Question: Here is my code:
'''
N=100;
n=50;
tau=0.001;
h=0.01;
lambda=tau/h;
mu=lambda/2;
u=zeros(N,n);
u1=zeros(N,n);
u2=zeros(N,n);
phi=zeros(n,1);
for i=1:n
for j=1:N
u(j,i)=cos(2*pi*i*(j-1)*h);
u1(j,i)=cos(2*pi*i*((j-1)*h-tau));
end
for j=2:N
u2(j,i)=u(j,i)-lambda*(u(j,i)-u(j-1,i));
end
u2(1)=0;
phi(i,1)=2*pi*i/N;
end
uf=zeros(n,1);
uf1=zeros(n,1);
uf2=zeros(n,1);
for i=1:n
for j=1:N
uf(i,1)=uf(i,1)+(u(j,i)*exp(-1i*(j-1)*phi(i,1)))/100;
uf1(i,1)=uf1(i,1)+u1(j,i)*exp(-1i*j*phi(i,1))/100;
uf2(i,1)=uf2(i,1)+(u2(j,i)*exp(-1i*(j-1)*phi(i,1)))/100;
end
end
final=zeros(n,1);
for i=1:n
final(i,1)=-(h/(1i*tau))*(log(uf2(i)/uf(i)));
end
figure;
hold on
z=1:1:n;
b = real(final(z,1));
%plot(phi(z,1),b,'o');
c = imag(final(z,1));
%plot(phi(z,1),c,'-');
%plot(phi(z,1),0,'-');
plot(phi(z,1),b,'ro',phi(z,1),c,'ko',phi(z,1),0,'k-');
legend('Real','Imaginary');
legend ('Location','NorthWest');
xlabel('Reduced Wavenumber')
ylabel('Modified Wavenumber')
'''
I am plotting a line at y=0 for reference. I do not want them in legend. But I am getting this figure:

How do I resolve this?
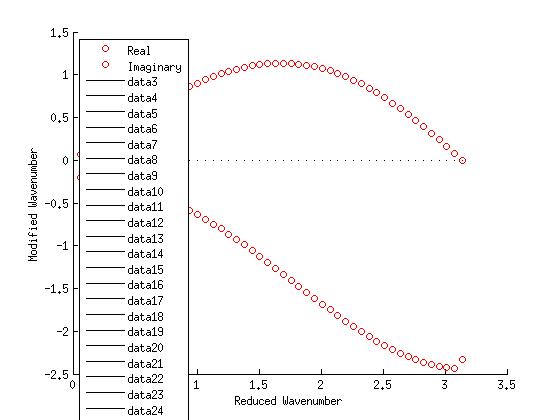
Answer: Instead of plotting everything with one 'plot'-command, do it like this:
'''
plot(phi(z,1),b,'ro'); hold on
plot(phi(z,1),c,'ro'); hold on
plot(phi(z,1),0,'k-'); hold off
legend('Real','Imaginary','Location','NorthWest');
xlabel('Reduced Wavenumber')
ylabel('Modified Wavenumber')
'''
You shouldn't have problems then.
The actual reason is, that the legend is called differently in this case. The more elegant solution offers the <URL>